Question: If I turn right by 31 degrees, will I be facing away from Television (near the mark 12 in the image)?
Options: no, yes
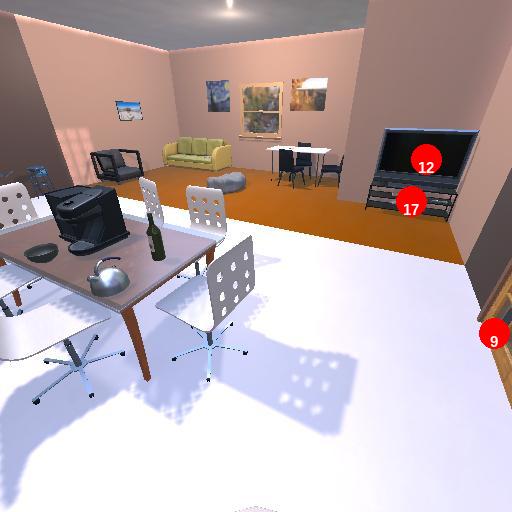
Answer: no